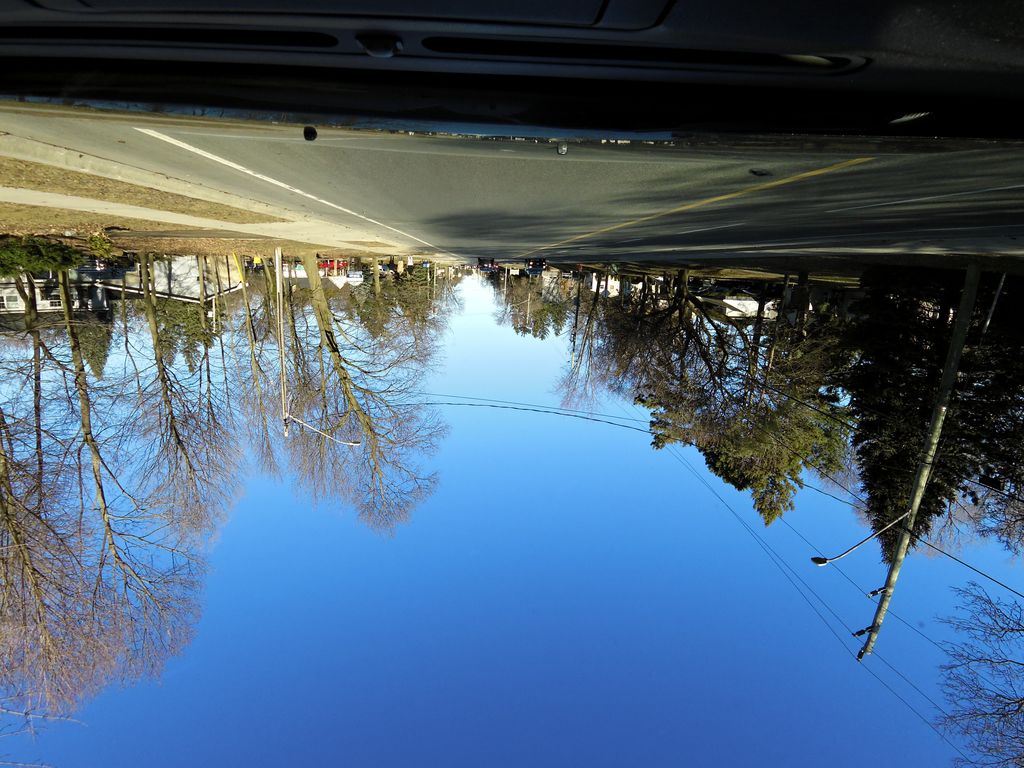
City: hamilton